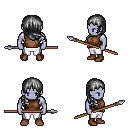
a pixel art fantasy rpg character, male body template, dark elf, purple skin, brown sleeveless shirt, white pants, gray right-swept hairstyle, brown shoes, spear, four views (front, back, left, right), 2x2 character sprite sheet, small pixel art, hard edges, no anti-aliasing